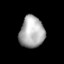
Tissue: lung
Cell type: Epithelial cells
Senescence score: 0.1969
Nuclear area (px): 759
Mean DAPI intensity: 172.986